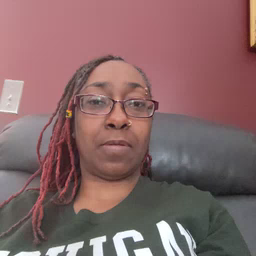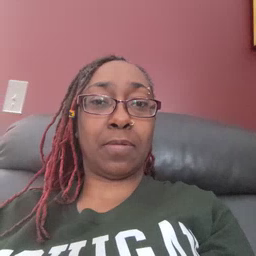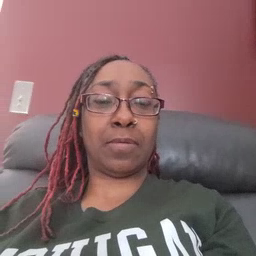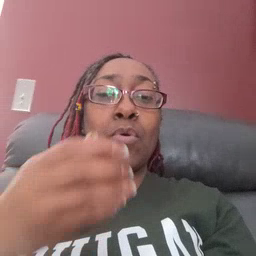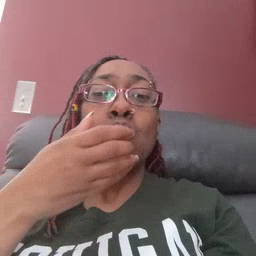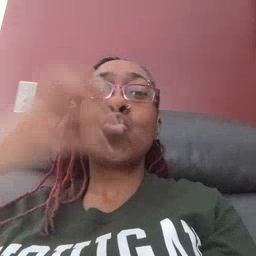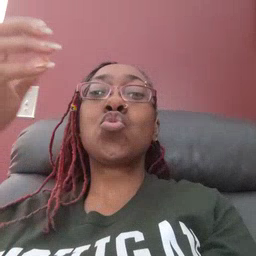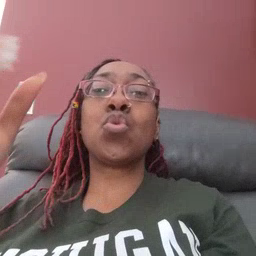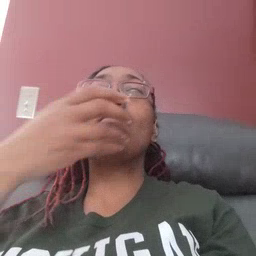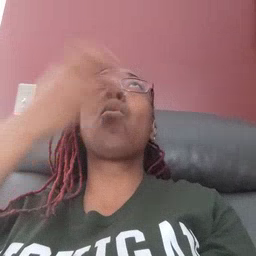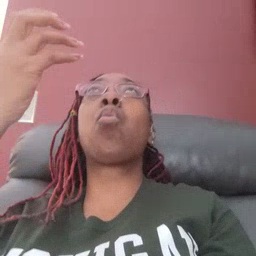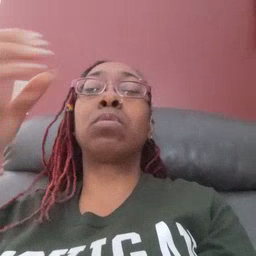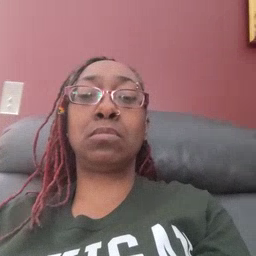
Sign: balloon